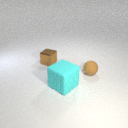
small brown rubber sphere in front of small brown metal cube